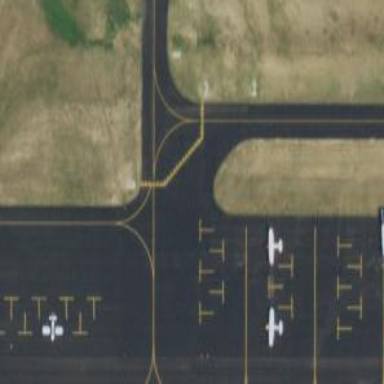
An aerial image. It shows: Image of taxiway at airport.